Interaction volume radius: 5 \u00c5
Interaction volume height: 20 \u00c5
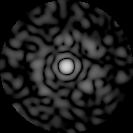
Disorder parameter: 0.8181